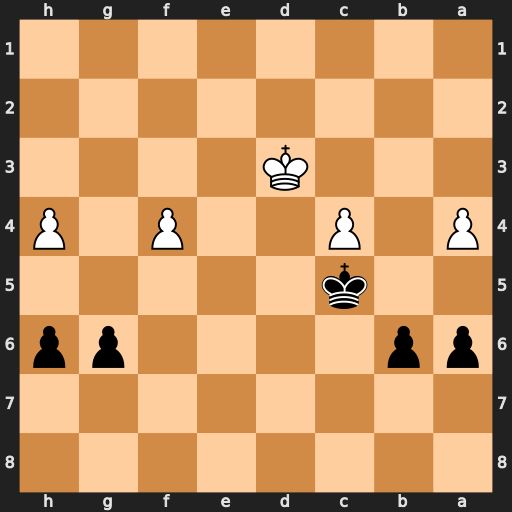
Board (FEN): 8/8/pp4pp/2k5/P1P2P1P/3K4/8/8
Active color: b
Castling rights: -
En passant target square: -
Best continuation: h5 Kc3 a5